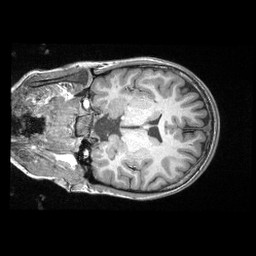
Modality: T1w
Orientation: coronal
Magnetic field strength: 3 T